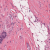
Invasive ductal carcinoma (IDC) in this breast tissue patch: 1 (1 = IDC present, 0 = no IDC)